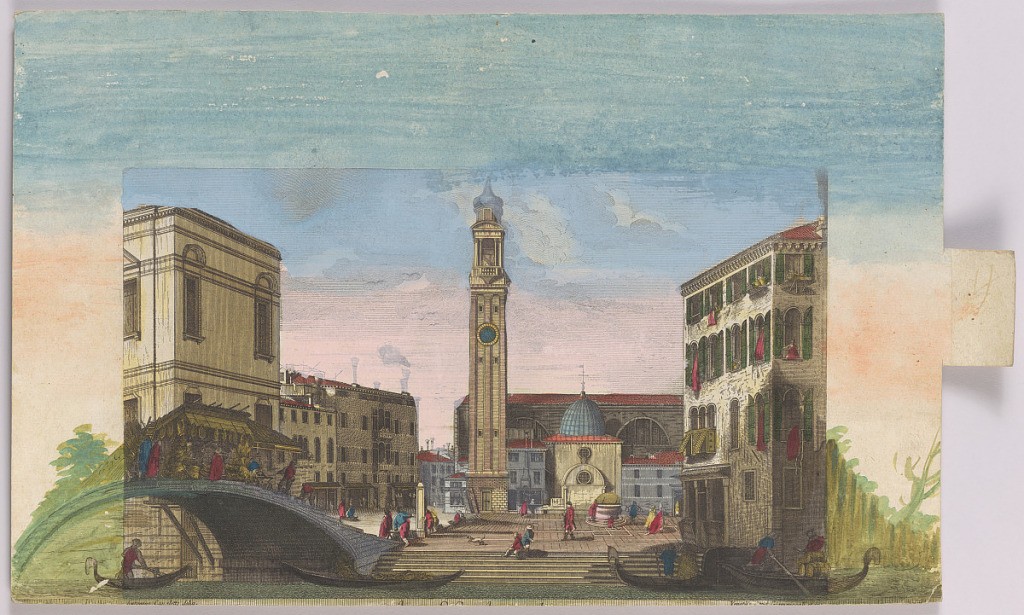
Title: Peep-Show Print
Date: mid-18th century
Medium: Engraving and brush and wash on paper
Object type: Print
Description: Peep-show print